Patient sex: F
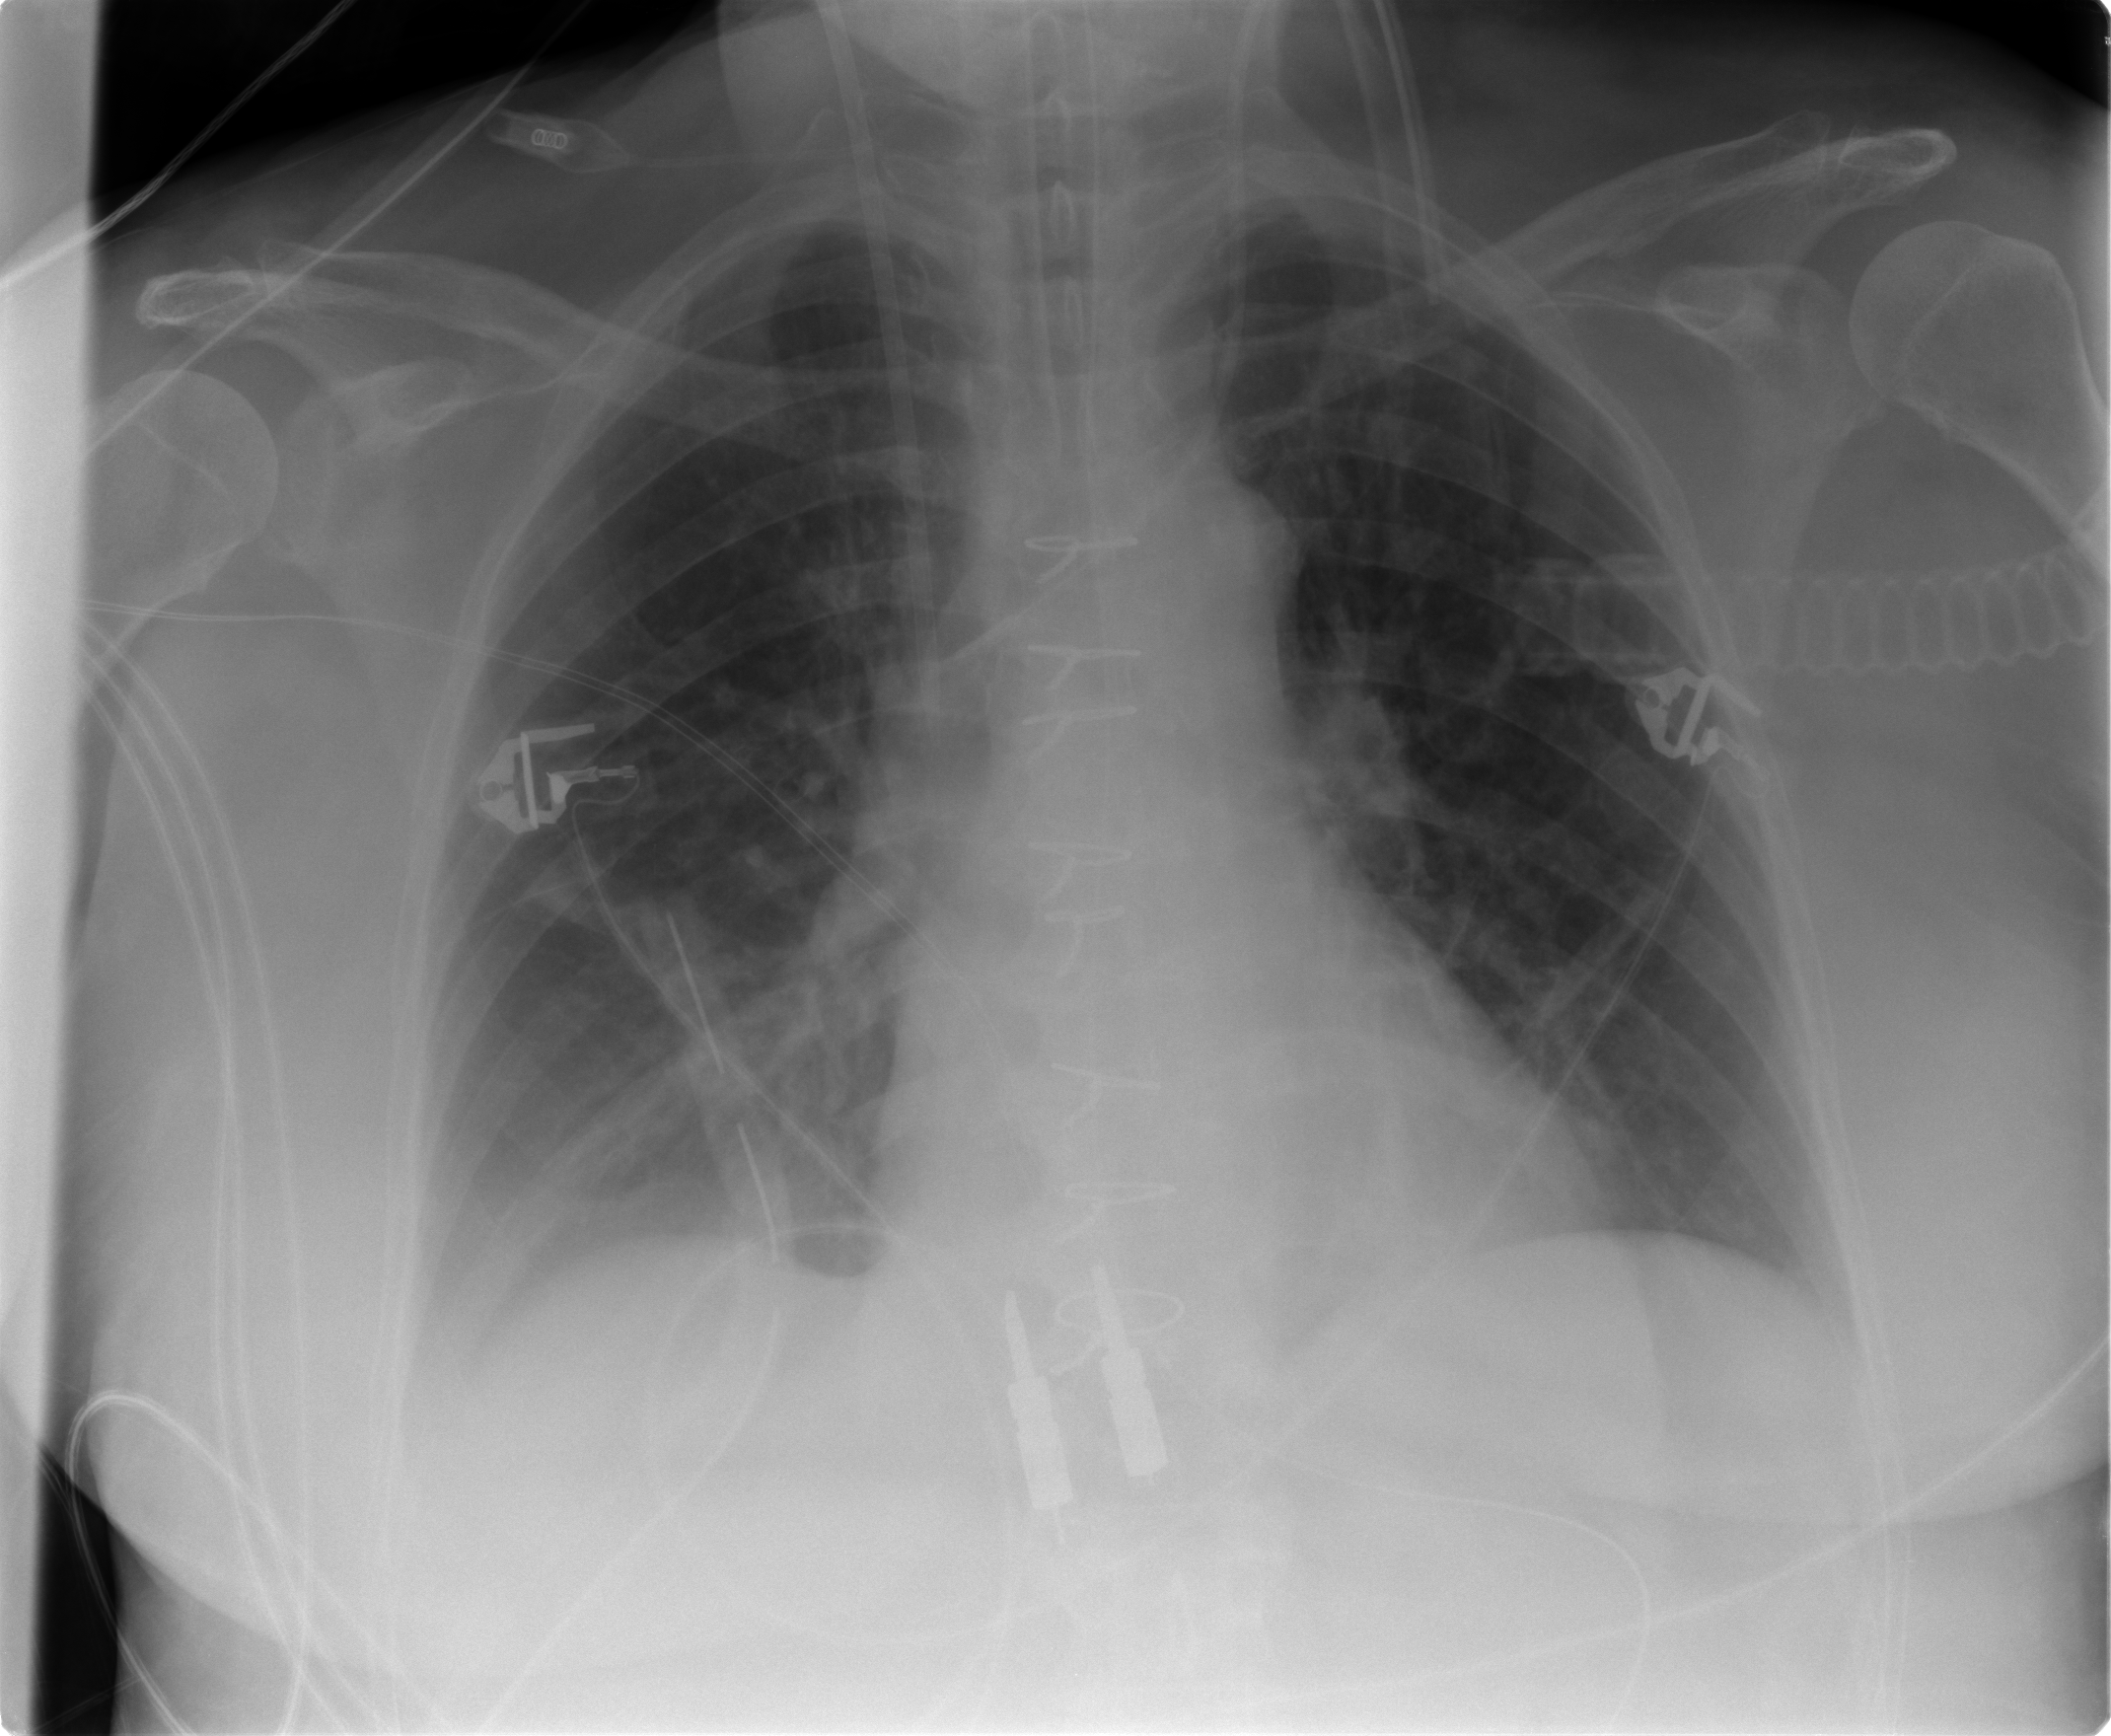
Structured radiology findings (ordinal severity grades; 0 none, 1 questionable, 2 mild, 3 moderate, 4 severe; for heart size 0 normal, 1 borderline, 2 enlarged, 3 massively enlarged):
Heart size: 0
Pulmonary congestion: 0
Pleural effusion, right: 1
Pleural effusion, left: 0
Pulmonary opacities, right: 0
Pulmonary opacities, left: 0
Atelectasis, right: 2
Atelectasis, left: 0